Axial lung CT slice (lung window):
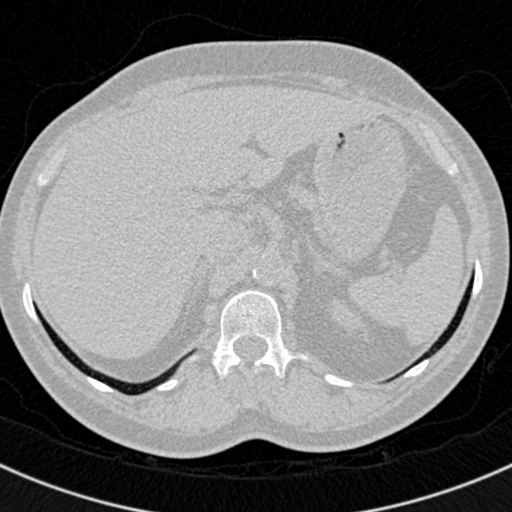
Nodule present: no